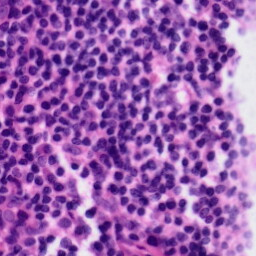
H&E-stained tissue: Tonsil